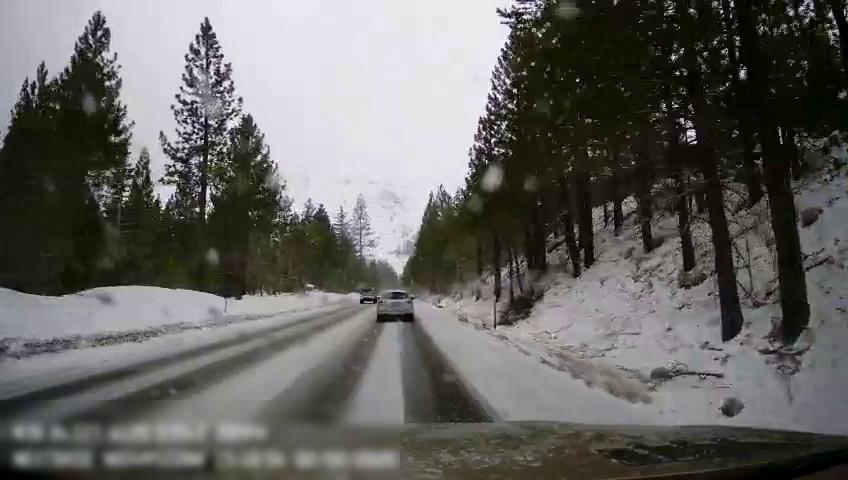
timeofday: Day
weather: Snowy
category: Drivable Space
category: Vehicles | Truck
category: Vehicles | Car